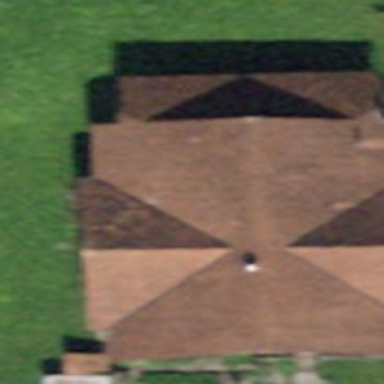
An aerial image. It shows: Gabled roof on residential building.